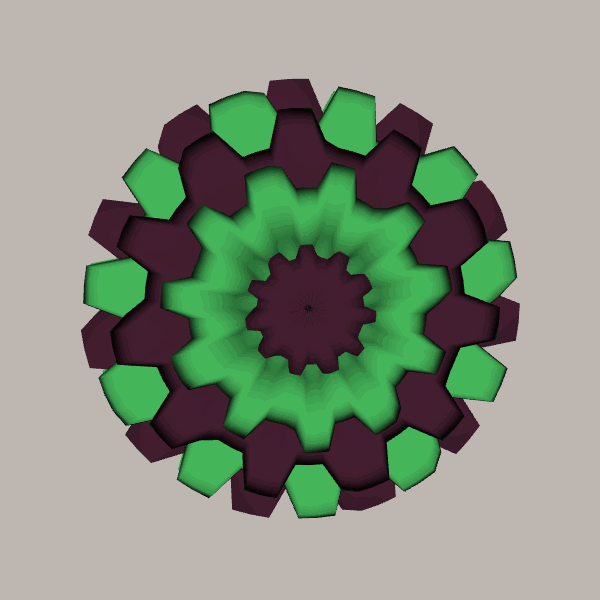
Background: light